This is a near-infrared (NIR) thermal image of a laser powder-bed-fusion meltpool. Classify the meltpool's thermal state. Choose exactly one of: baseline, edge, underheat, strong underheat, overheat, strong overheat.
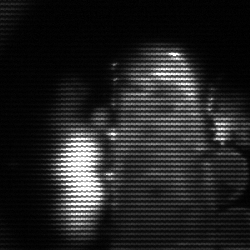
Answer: strong underheat